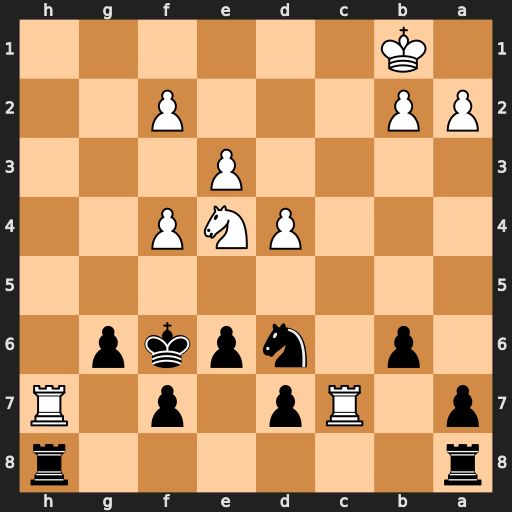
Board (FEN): r6r/p1Rp1p1R/1p1npkp1/8/3PNP2/4P3/PP3P2/1K6
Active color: b
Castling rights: -
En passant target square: -
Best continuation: Nxe4 Rxh8 Rxh8